Field crop: maize
Growth stage: 2
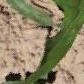
Species: maize